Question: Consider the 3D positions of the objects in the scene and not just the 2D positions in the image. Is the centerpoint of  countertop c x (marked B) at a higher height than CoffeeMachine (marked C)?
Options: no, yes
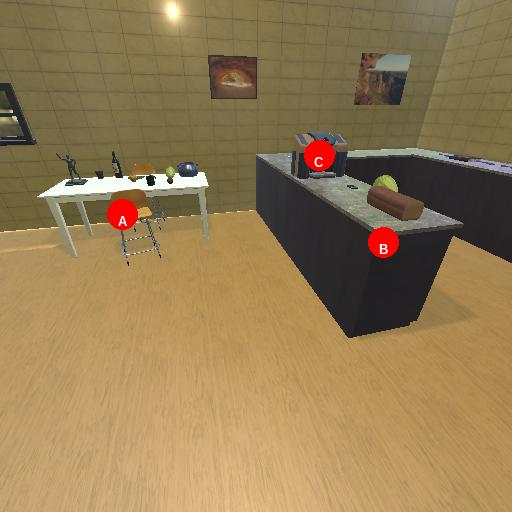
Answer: no